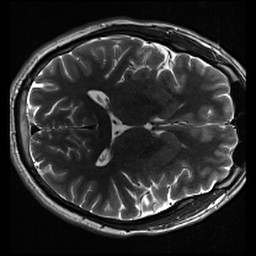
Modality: inplaneT2
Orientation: axial